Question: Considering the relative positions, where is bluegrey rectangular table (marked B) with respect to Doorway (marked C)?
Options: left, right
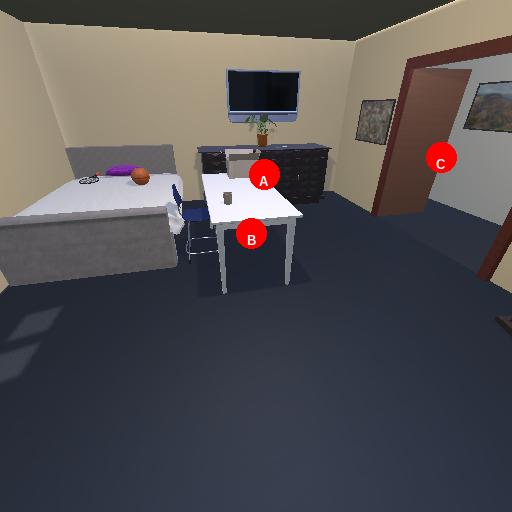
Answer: left